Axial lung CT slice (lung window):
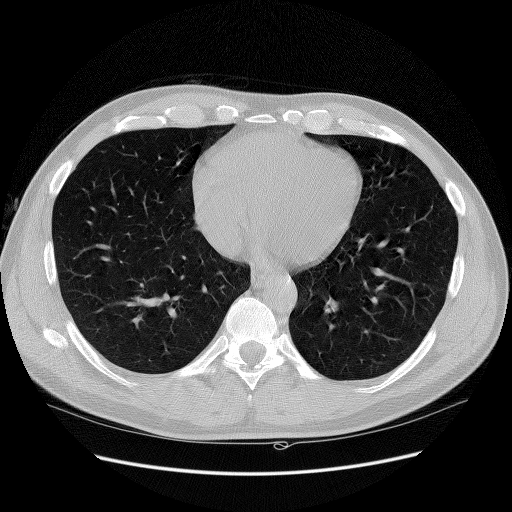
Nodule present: no